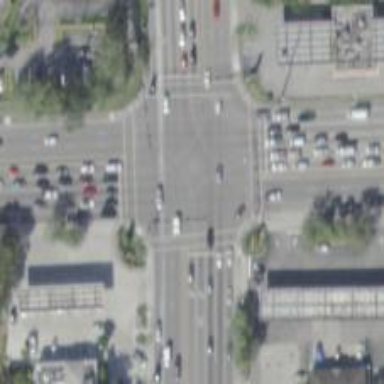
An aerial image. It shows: Crossing with line markings on the road.